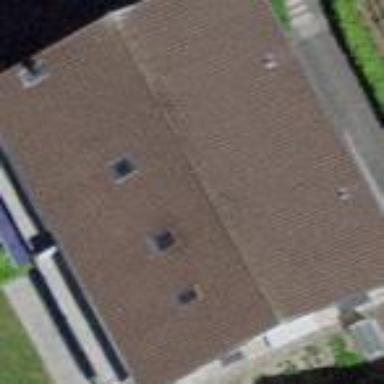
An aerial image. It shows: Terrace building.